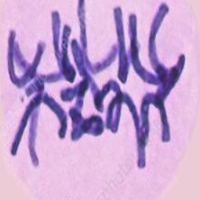
Label: prophase